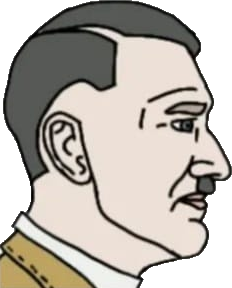
Label: 4_Yes_Chad